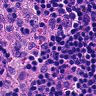
Metastatic tissue present: no